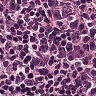
Metastatic tissue present: yes